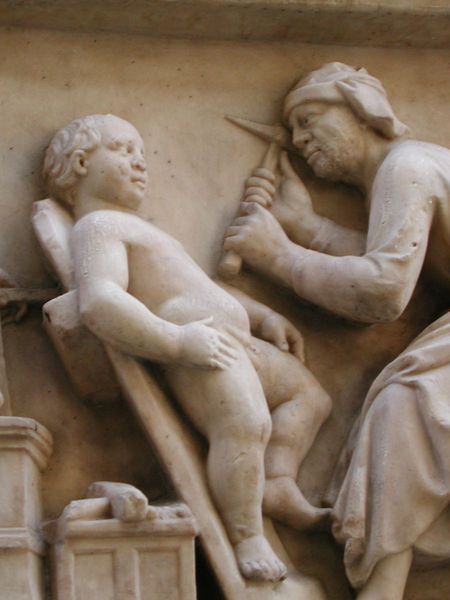
Titel: Bildhauer in ihrer Werkstatt
Künstler: Nanni di Banco
Standort: Florenz, Orsanmichele (EU - I - Toskana)
Schlagwörter: mann, nackt, marmor, tuch, barock, mord, sockel, stein, figur, kind, gotik, renaissance, arbeit, engel, statue, relief, baby, tafel, spitz, kopftuch, detail, plastik, steinmetz, junge, knabe, handwerker, sandstein, hammer, mittelalter, töten, hacke, mittelalterlich, meister, mamor, säugling, bildhauer, picke, genital, pickel, phallus, folter, freimaurer, gelockt, hanse, mauerer, metz, folterbank, mptd, fogur, blidhauer, kindesmord